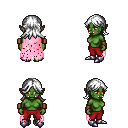
a pixel art fantasy rpg character, female body template, orc, green skin, pink tattered cape, red pants, white loose hair, leather bracers, metal boots, four views (front, back, left, right), 2x2 character sprite sheet, small pixel art, hard edges, no anti-aliasing